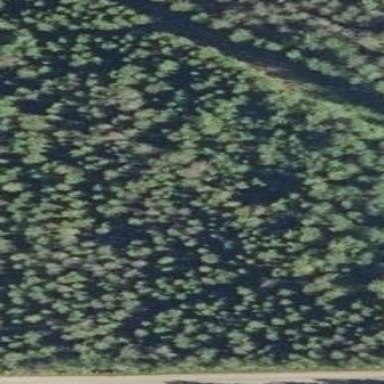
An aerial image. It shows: Swamp in wetland area.